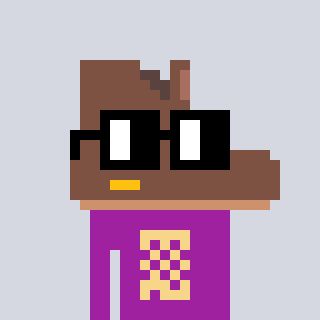
a pixel art character with square black glasses, a boot-shaped head and a magenta-colored body on a cool background